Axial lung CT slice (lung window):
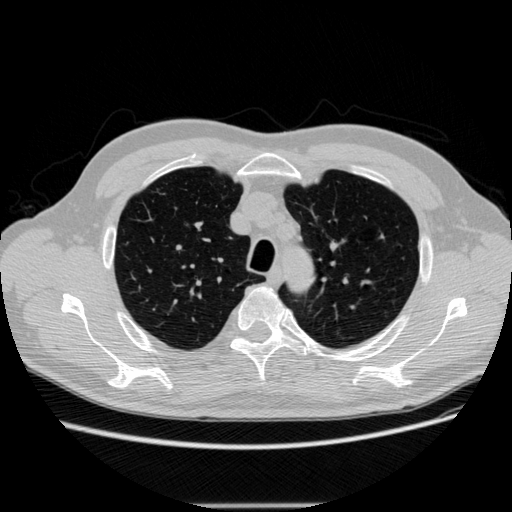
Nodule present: no